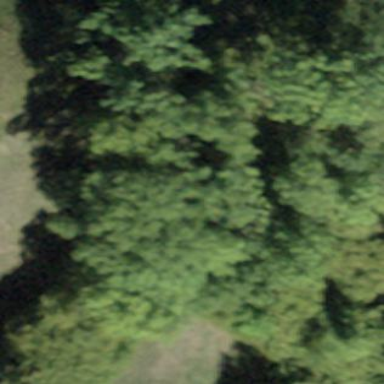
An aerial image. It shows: Forest area.